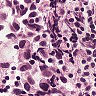
Metastatic tissue present: yes